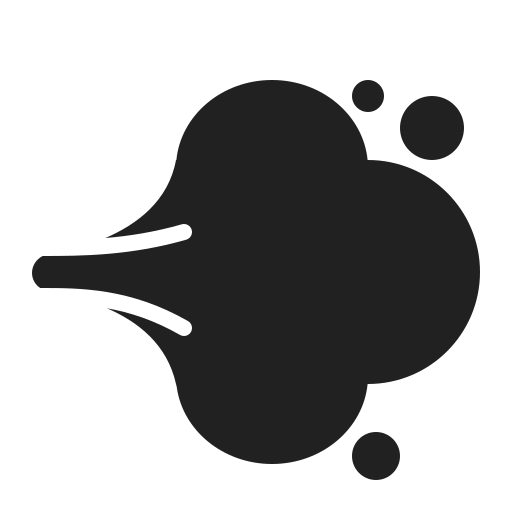
dashing away high contrast